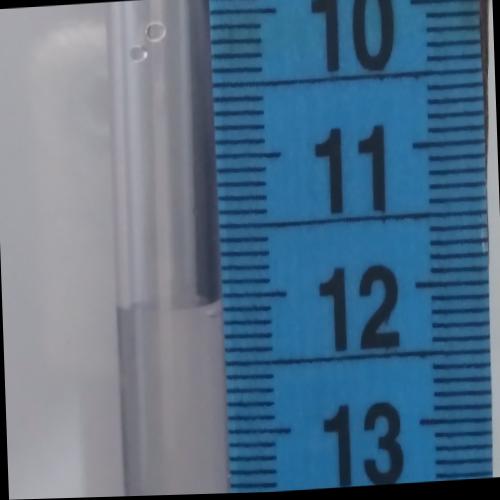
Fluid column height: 12.1 cm